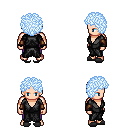
a pixel art fantasy rpg character, male body template, human, light skin, gray robe, magenta pants, white cyan curly afro hairstyle, leather bracers, gray slippers, four views (front, back, left, right), 2x2 character sprite sheet, small pixel art, hard edges, no anti-aliasing